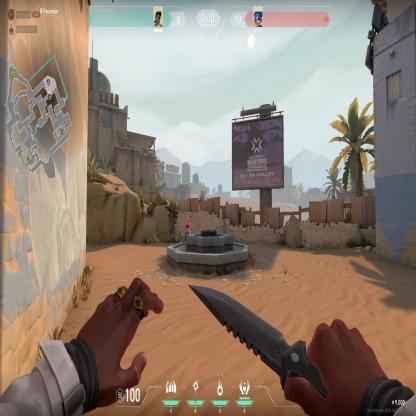
Label: enemy